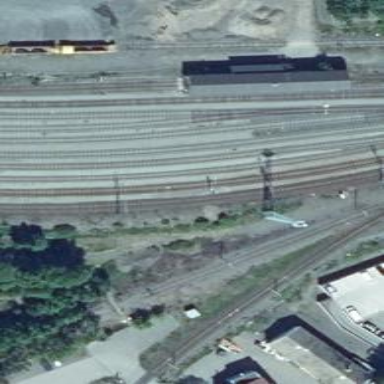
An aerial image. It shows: Railway track with continuous electrified contact line.